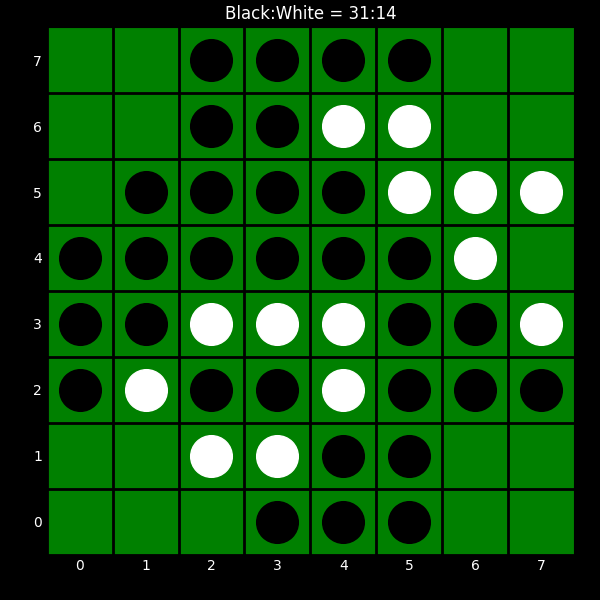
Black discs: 31
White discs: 14